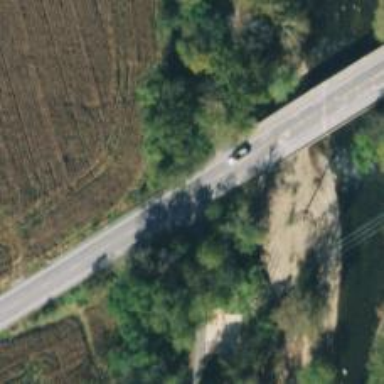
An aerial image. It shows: Asphalt trunk highway.